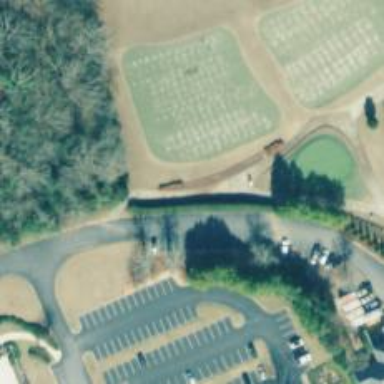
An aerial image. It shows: Golf cartpath that is also road path.